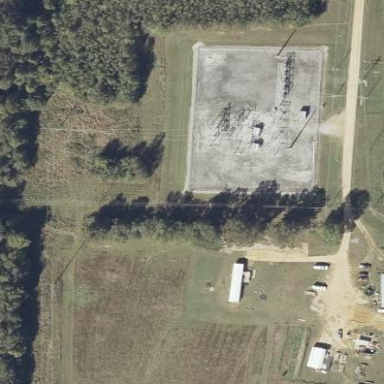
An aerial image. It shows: Distribution substation surrounded by fence.